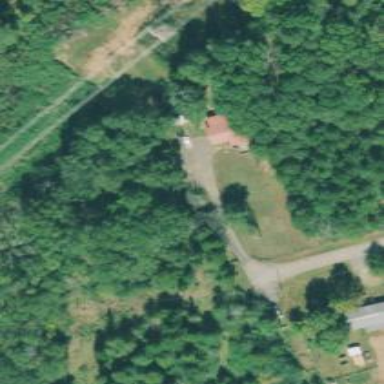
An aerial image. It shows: Driveway leading to service road.